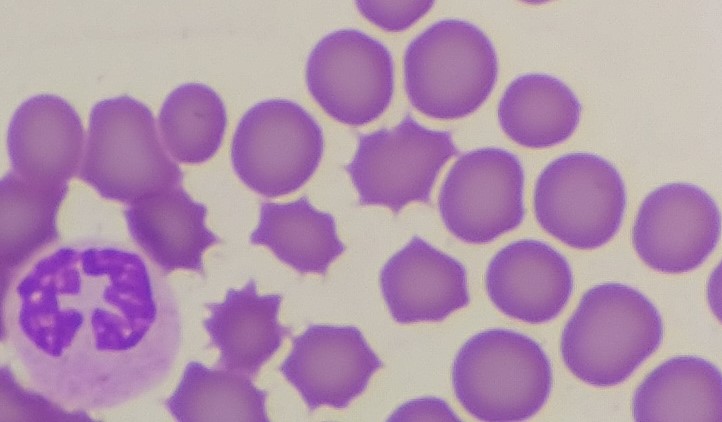
White blood cell type: Neutrophil